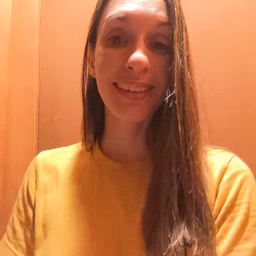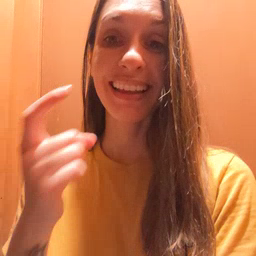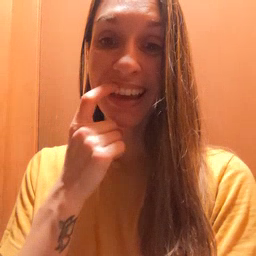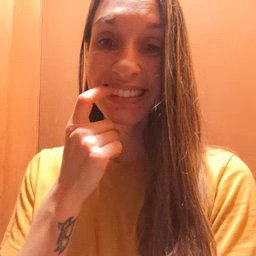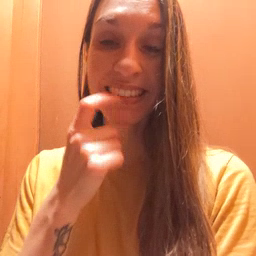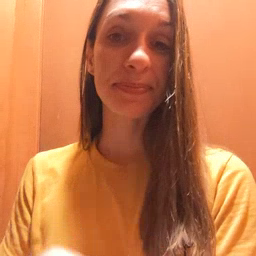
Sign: glasswindow